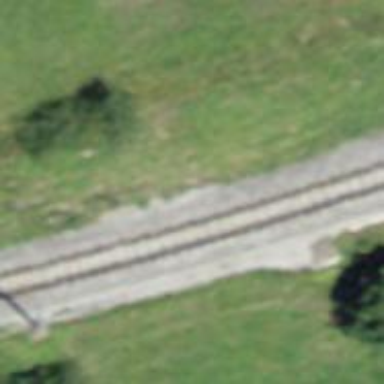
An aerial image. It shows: Narrow-gauge railway with 1 track. The tracks are electrified with contact line.